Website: macys
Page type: delivery-shipping
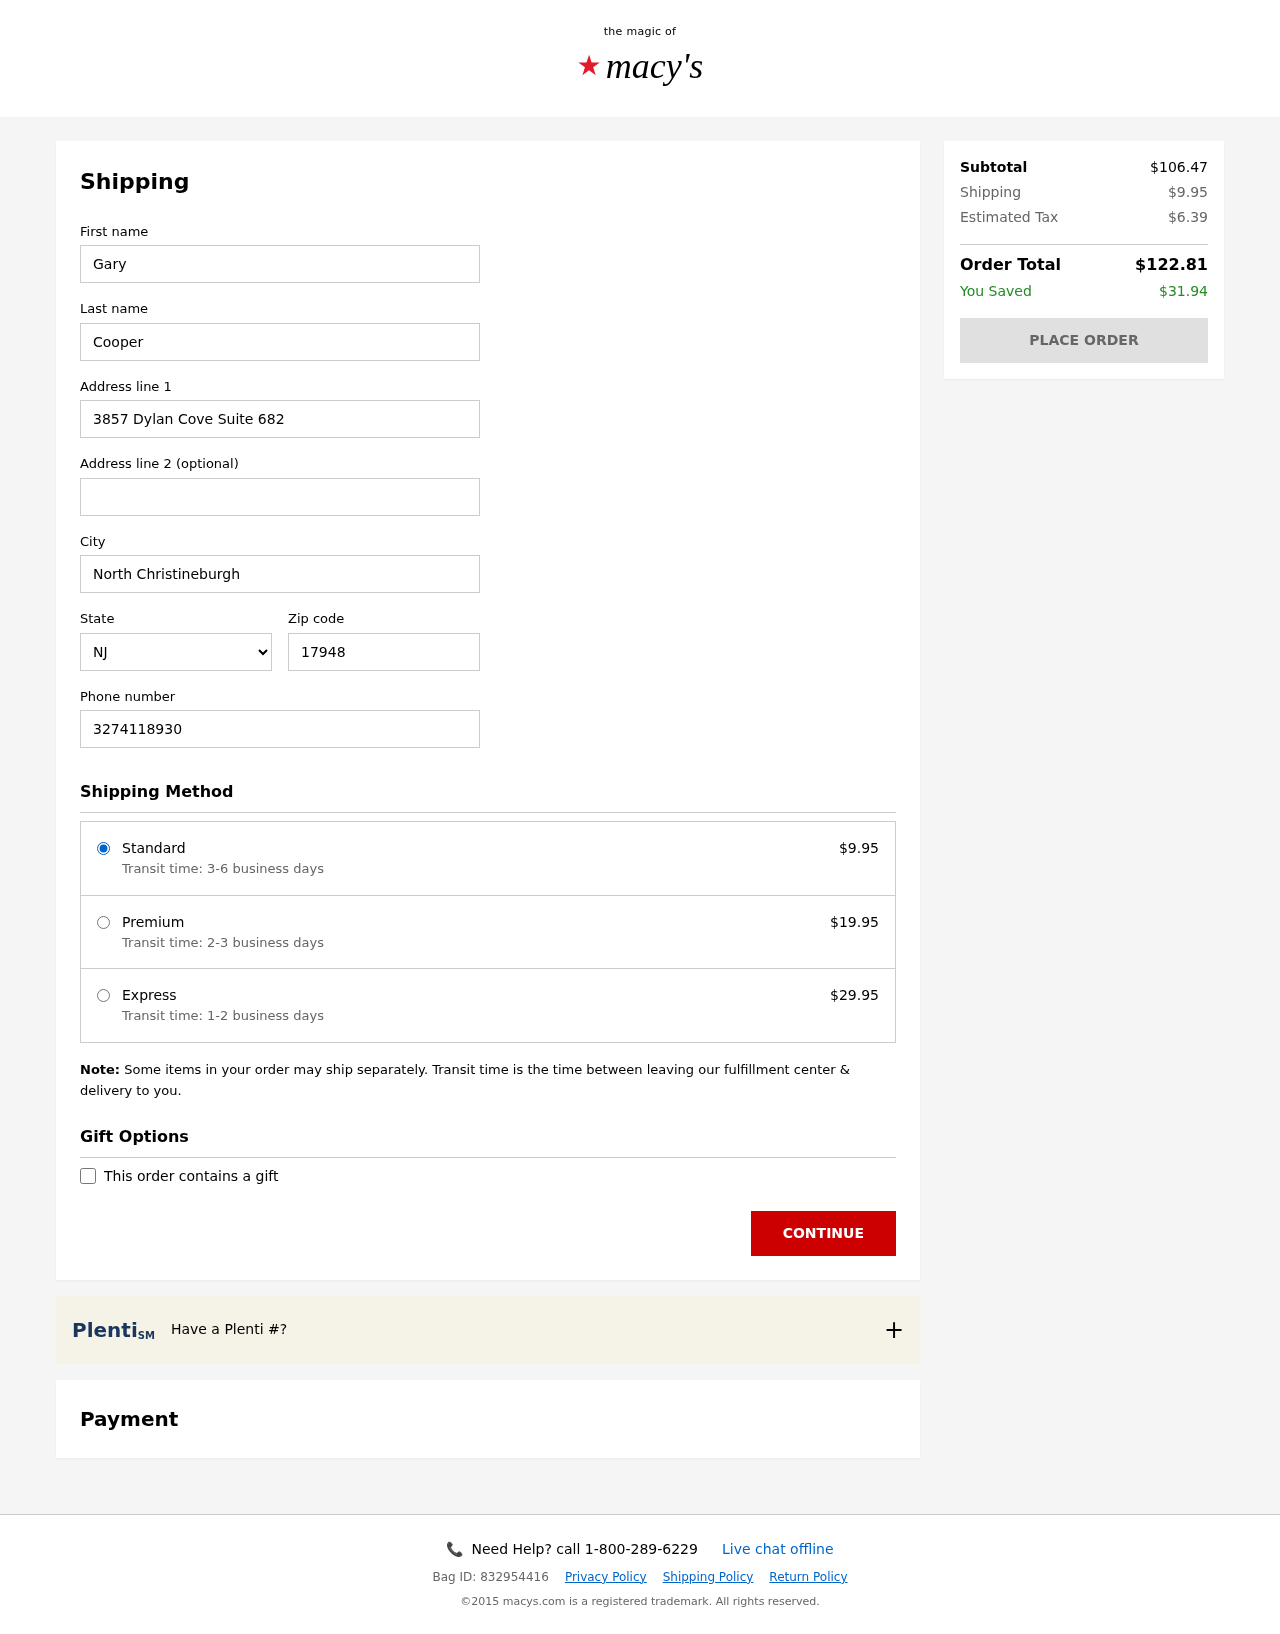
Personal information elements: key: PII_CITY
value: North Christineburgh
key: PII_FIRSTNAME
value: Gary
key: PII_LASTNAME
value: Cooper
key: PII_PHONE
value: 3274118930
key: PII_POSTCODE
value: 17948
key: PII_STATE_ABBR
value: NJ
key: PII_STREET
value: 3857 Dylan Cove Suite 682
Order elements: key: ORDER_SHIPPING_COST
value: $9.95
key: ORDER_SHIPPING_PREMIUM
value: $19.95
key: ORDER_SHIPPING_EXPRESS
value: $29.95
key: ORDER_SUBTOTAL
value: $106.47
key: ORDER_TAX
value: $6.39
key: ORDER_TOTAL
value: $122.81
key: ORDER_SAVINGS
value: $31.94